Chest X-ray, PA view. Patient: 45 years old, sex M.
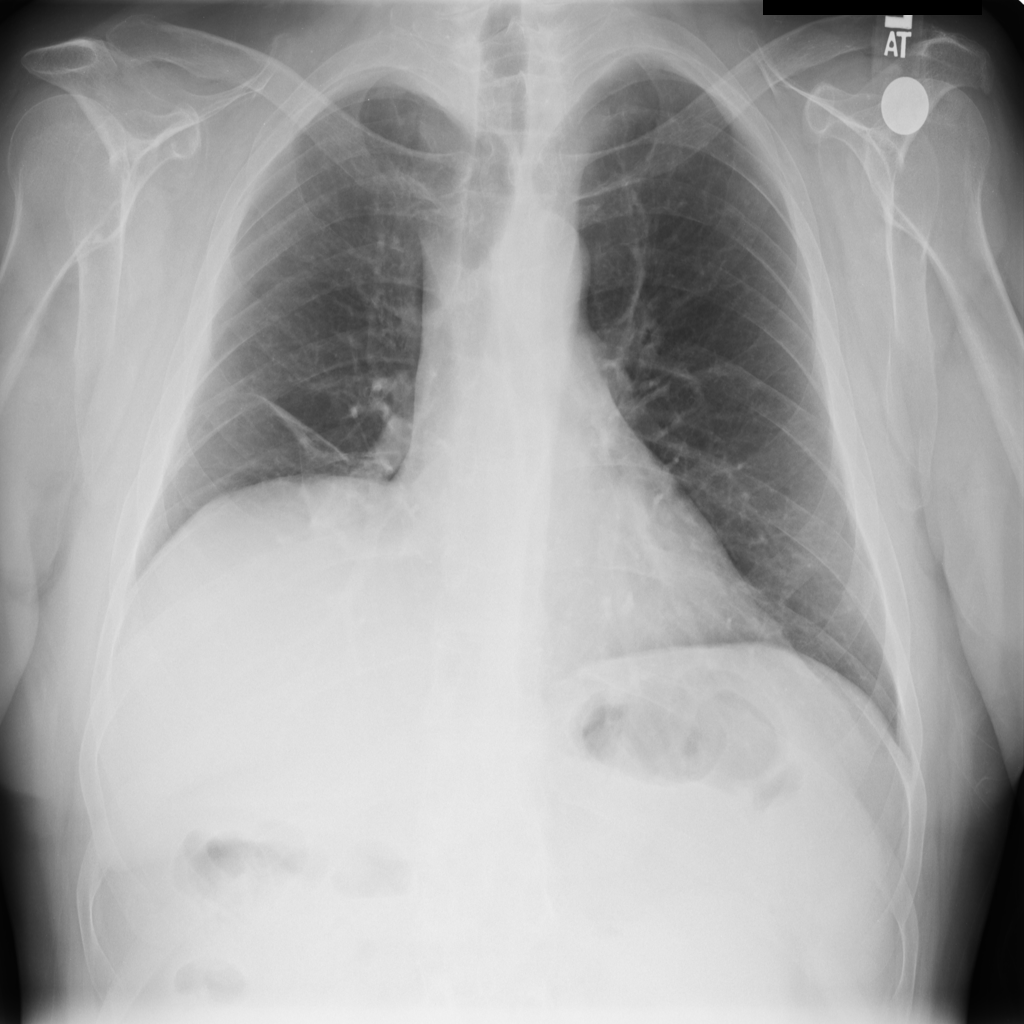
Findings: Atelectasis